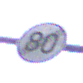
Verkehrszeichen: EndeGeschwindigkeit80
Umgebung: Outdoor, Urban
Tageszeit: SunriseSunset
Wetter: Clear
Licht: Natural
Jahreszeit: NotSpecified
Kontrast: MediumContrast